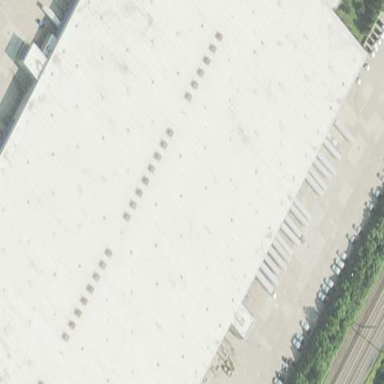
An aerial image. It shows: Warehouse building.